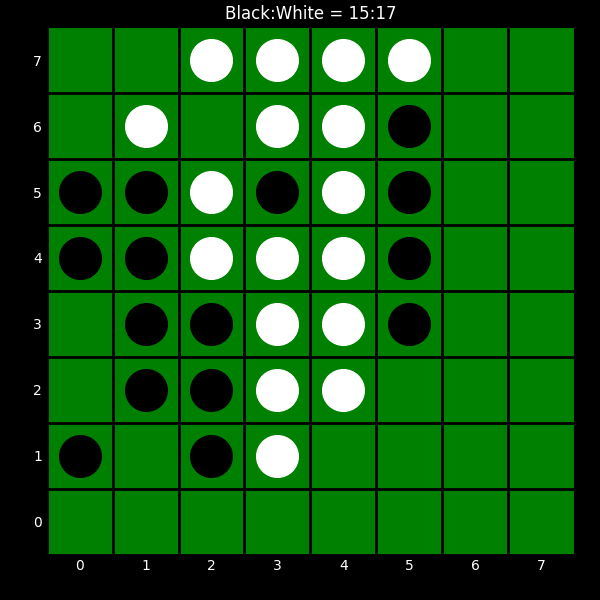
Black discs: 15
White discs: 17